This continuous-wavelet-transform scalogram was computed from a bearing vibration snapshot. Classify the bearing condition as one of: normal, inner_race, outer_race, ball.
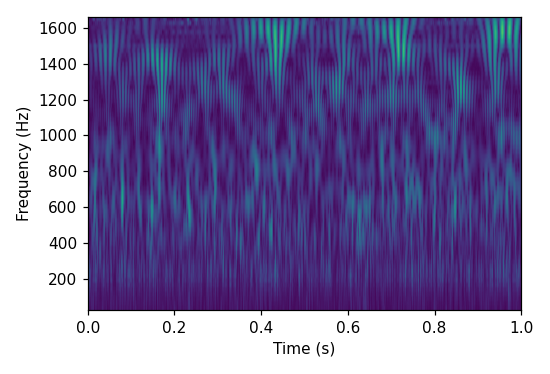
Answer: outer_race